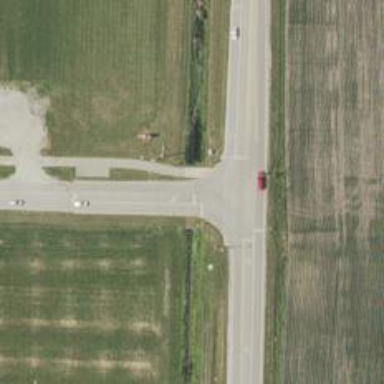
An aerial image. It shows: There is solid stop line road marking.